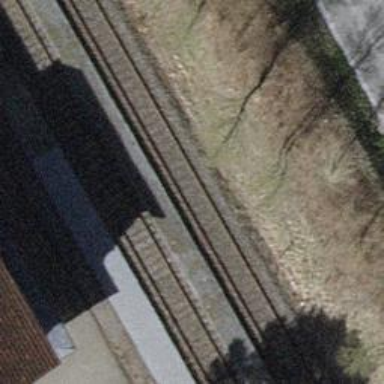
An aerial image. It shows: Preserved railway station with public transport stop position.